Question: I have a d3js area chart. On each data point/node I would like to add a custom svg shape.
How can I do this in a straightforward way and still within the idioms of d3.js coding?
This picture shows red circles, being the shapes I would like to add to my chart.

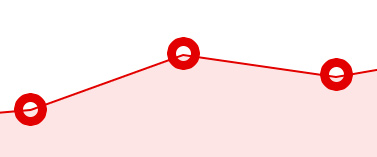
Answer: I hope this helps.
'''
// Set the dimensions of the canvas / graph
var margin = {
top: 30,
right: 20,
bottom: 30,
left: 50
},
width = 600 - margin.left - margin.right,
height = 270 - margin.top - margin.bottom;
// Parse the date / time
var parseDate = d3.time.format("%d-%b-%y").parse;
// Set the ranges
var x = d3.time.scale().range([0, width]);
var y = d3.scale.linear().range([height, 0]);
// Define the axes
var xAxis = d3.svg.axis().scale(x)
.orient("bottom").ticks(5);
var yAxis = d3.svg.axis().scale(y)
.orient("left").ticks(5);
// Define the line
var valueline = d3.svg.line()
.x(function(d) {
return x(d.date);
})
.y(function(d) {
return y(d.close);
});
// Adds the svg canvas
var svg = d3.select("body")
.append("svg")
.attr("width", width + margin.left + margin.right)
.attr("height", height + margin.top + margin.bottom)
.append("g")
.attr("transform",
"translate(" + margin.left + "," + margin.top + ")");
// Get the data
var data = [{
"date": "1-May-12",
"close": "58.13"
}, {
"date": "30-Apr-12",
"close": "53.98"
}, {
"date": "27-Apr-12",
"close": "67.00"
}, {
"date": "26-Apr-12",
"close": "89.70"
}, {
"date": "25-Apr-12",
"close": "99.00"
}, {
"date": "24-Apr-12",
"close": "130.28"
}];
data.forEach(function(d) {
d.date = parseDate(d.date);
d.close = +d.close;
});
// Scale the range of the data
x.domain(d3.extent(data, function(d) {
return d.date;
}));
y.domain([0, d3.max(data, function(d) {
return d.close;
})]);
// Add the valueline path.
svg.append("path")
.attr("class", "line")
.attr("d", valueline(data));
svg.selectAll('circle')
.data(data)
.enter().append('circle')
.attr('cx', function(d) {
return x(d.date);
})
.attr('cy', function(d) {
return y(d.close);
})
.attr('r', 6);
// Add the X Axis
svg.append("g")
.attr("class", "x axis")
.attr("transform", "translate(0," + height + ")")
.call(xAxis);
// Add the Y Axis
svg.append("g")
.attr("class", "y axis")
.call(yAxis);
'''
'''
body {
font: 12px Arial;
}
path {
stroke: steelblue;
stroke-width: 2;
fill: none;
}
.axis path,
.axis line {
fill: none;
stroke: grey;
stroke-width: 1;
shape-rendering: crispEdges;
}
'''
'''
<script src="https://cdnjs.cloudflare.com/ajax/libs/d3/3.4.11/d3.min.js"></script>
'''
Replace the circle part of the code with the below code to render rectangles as shape
'svg.selectAll('rect') .data(data) .enter().append('rect') .attr('x', function (d) { return x(d.date)-5;}) .attr('y', function (d) { return y(d.close)-5; }) .attr('width', 10) .attr('height', 10);'